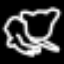
Label: frog